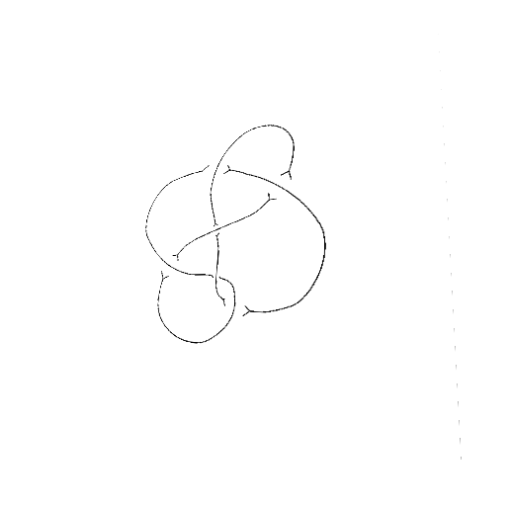
Crossing number: 6